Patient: sex F, age 56
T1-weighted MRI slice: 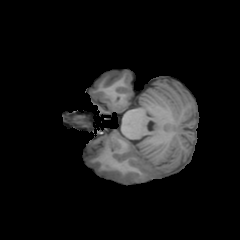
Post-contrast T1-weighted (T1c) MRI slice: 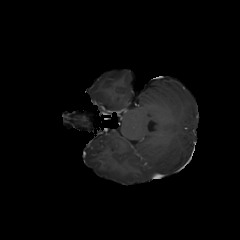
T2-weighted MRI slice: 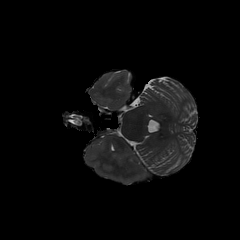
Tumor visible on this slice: no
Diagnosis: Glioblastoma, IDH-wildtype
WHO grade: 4